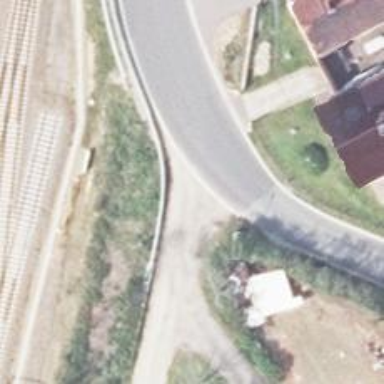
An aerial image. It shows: Road with "give way" sign.